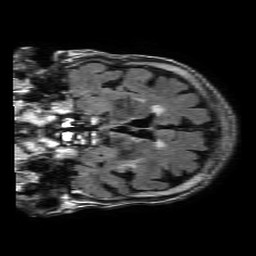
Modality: FLAIR
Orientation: coronal
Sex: female
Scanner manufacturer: philips
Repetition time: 11 s
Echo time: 0.125 s